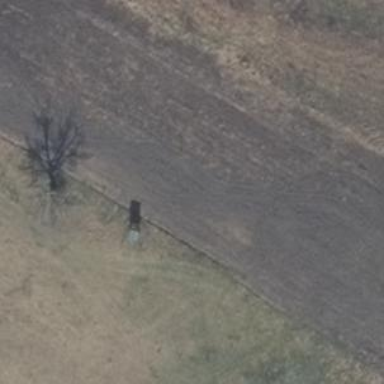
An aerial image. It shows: Hunting stand.